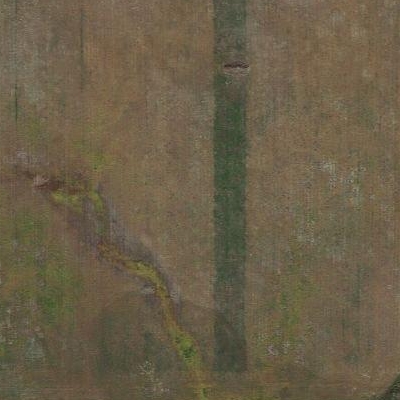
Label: Field